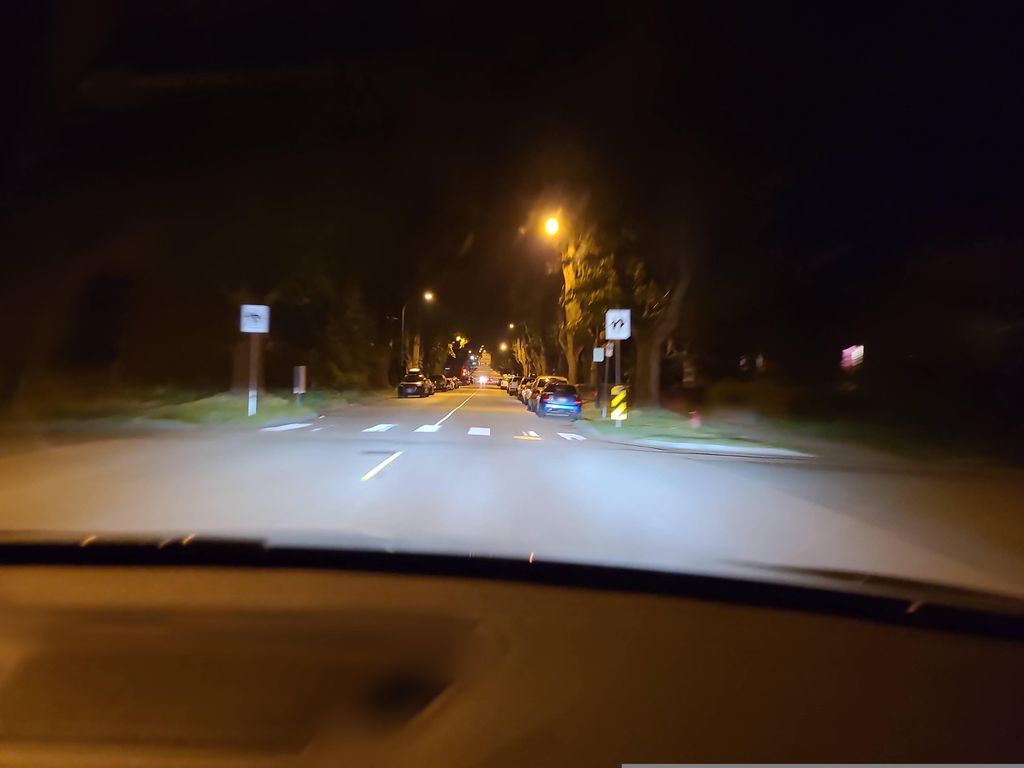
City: vancouver